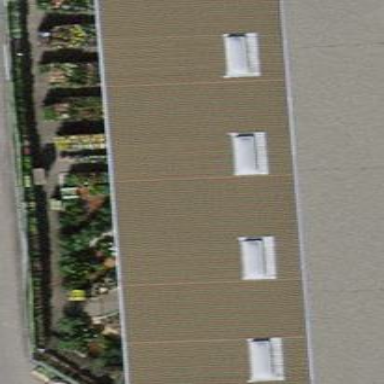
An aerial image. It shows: View of roof of building.